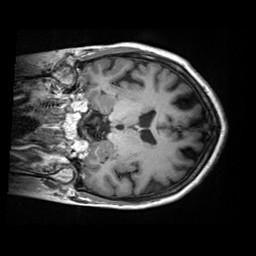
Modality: T1w
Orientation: coronal
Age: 65
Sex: female
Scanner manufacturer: siemens
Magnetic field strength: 3 T
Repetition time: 2.2 s
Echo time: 0.00251 s